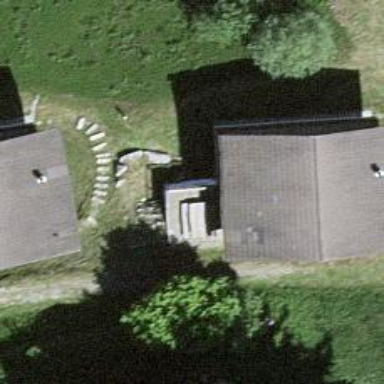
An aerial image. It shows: Bungalow with gabled roof.